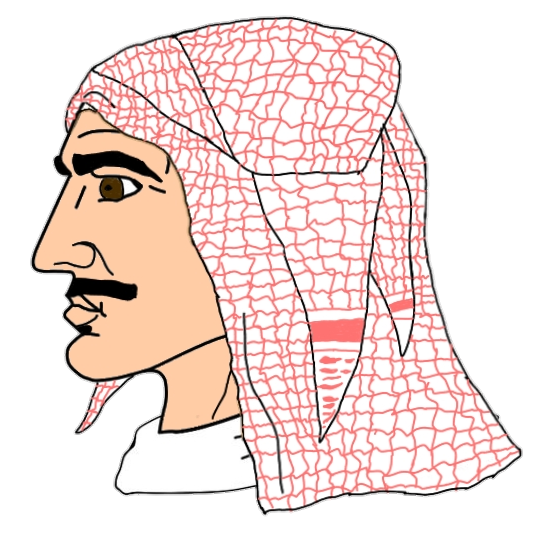
Label: 4_Yes_Chad